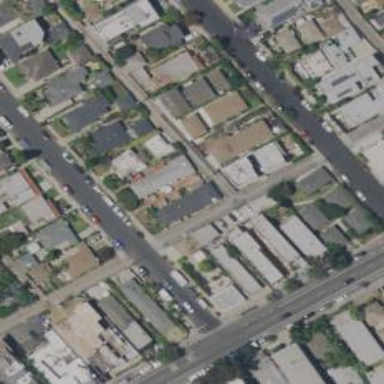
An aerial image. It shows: Residential alleyway.